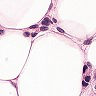
Metastatic tissue present: yes